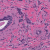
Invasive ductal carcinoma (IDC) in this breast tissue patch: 0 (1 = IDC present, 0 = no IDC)